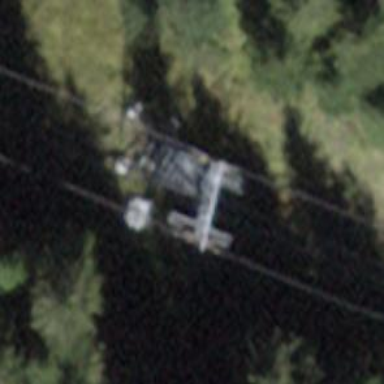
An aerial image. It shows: Pylon for aerialway.